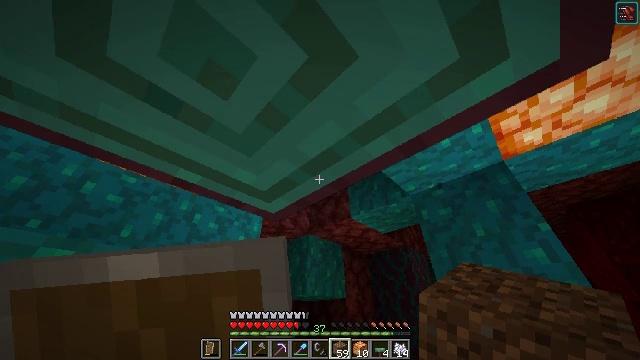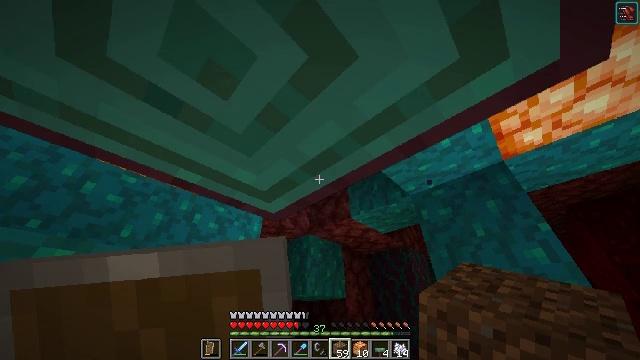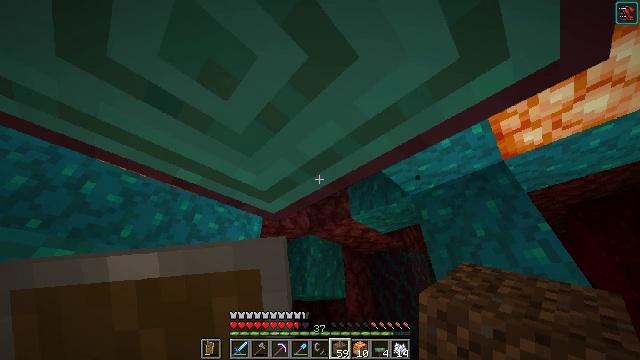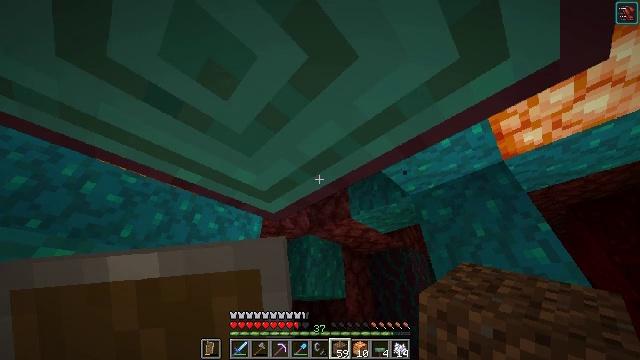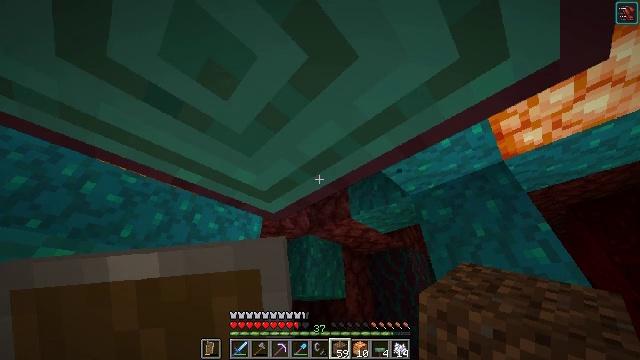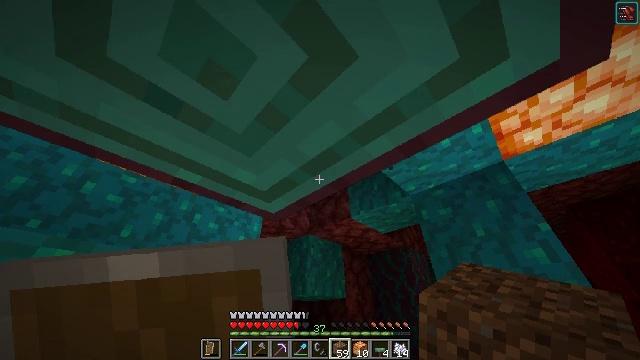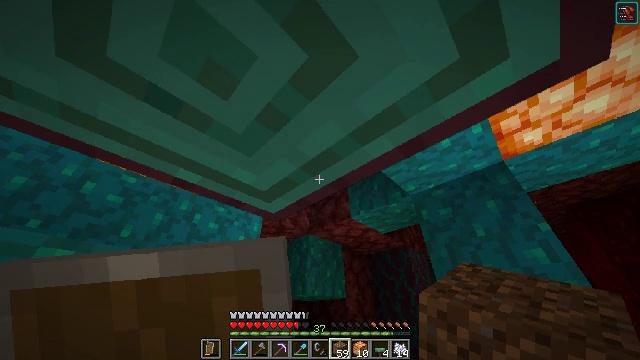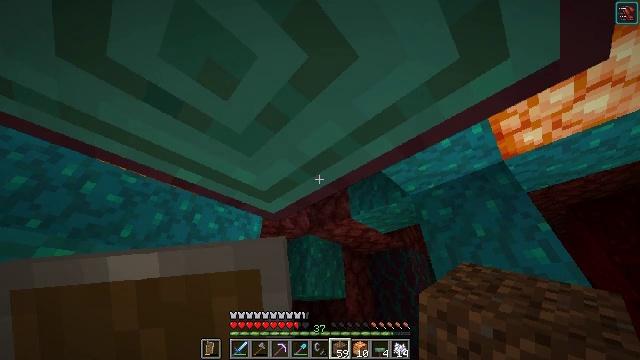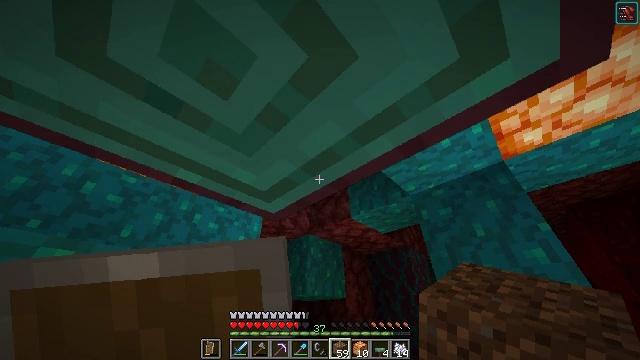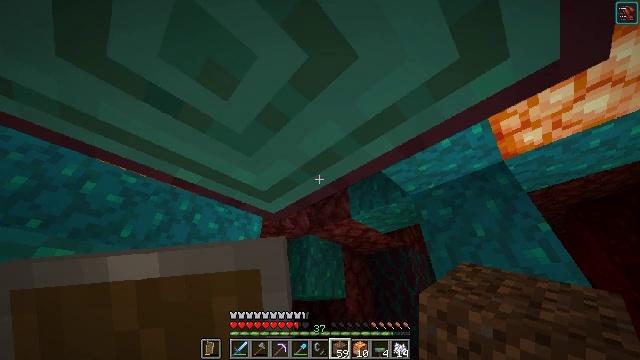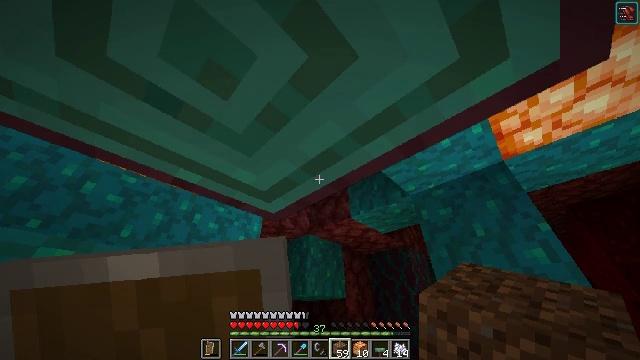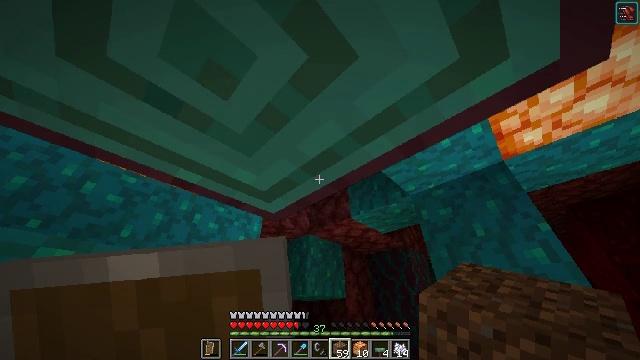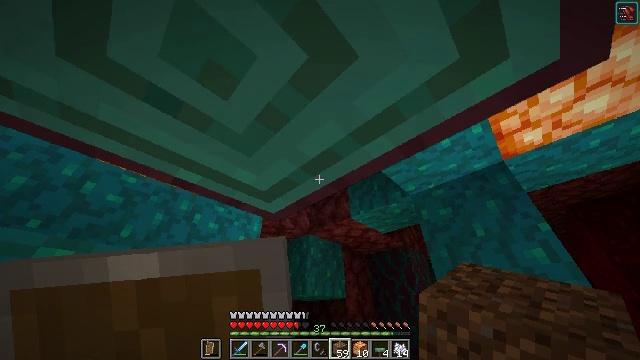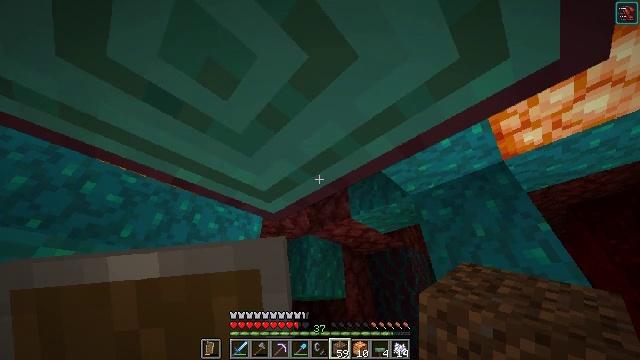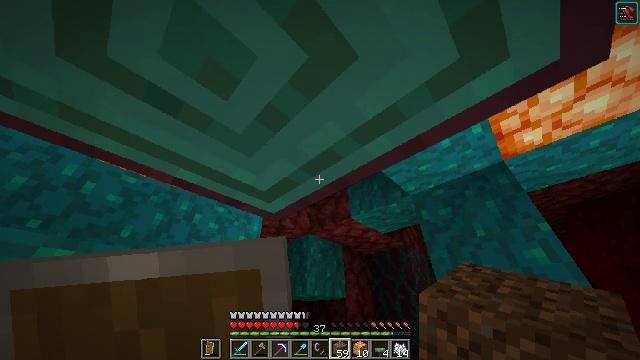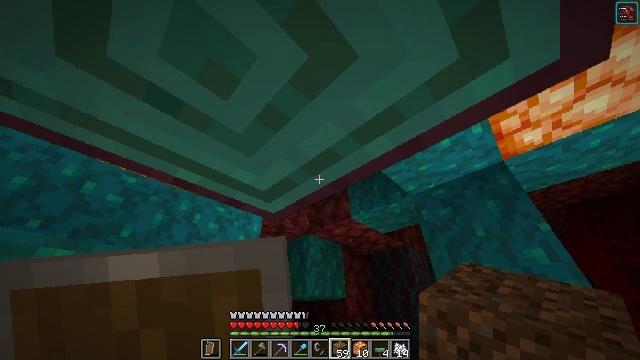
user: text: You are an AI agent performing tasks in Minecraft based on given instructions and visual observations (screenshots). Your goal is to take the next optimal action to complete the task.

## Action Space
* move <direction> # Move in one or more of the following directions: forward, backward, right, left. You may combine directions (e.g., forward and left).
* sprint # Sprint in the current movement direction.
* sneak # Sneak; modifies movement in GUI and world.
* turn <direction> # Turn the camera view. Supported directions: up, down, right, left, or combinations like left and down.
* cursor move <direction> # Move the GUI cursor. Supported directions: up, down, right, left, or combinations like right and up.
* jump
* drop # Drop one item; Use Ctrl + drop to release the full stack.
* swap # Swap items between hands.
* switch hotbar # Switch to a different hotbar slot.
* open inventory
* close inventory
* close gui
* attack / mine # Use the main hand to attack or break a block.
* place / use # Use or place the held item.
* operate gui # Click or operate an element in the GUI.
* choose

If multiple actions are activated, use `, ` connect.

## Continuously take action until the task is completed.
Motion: motion action
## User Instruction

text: Mine the warped stem in the Nether.
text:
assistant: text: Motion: no_op
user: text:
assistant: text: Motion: no_op
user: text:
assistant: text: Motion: no_op
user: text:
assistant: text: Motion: no_op
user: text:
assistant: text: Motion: no_op
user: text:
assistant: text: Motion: no_op
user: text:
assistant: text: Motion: no_op
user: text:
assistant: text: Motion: no_op
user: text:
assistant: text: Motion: no_op
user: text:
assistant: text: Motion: no_op
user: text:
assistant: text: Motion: no_op
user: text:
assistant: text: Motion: no_op
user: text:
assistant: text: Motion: no_op
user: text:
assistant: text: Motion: no_op
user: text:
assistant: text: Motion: no_op
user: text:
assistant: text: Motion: no_op
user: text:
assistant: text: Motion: no_op
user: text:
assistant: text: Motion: no_op
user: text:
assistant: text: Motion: no_op
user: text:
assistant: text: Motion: no_op
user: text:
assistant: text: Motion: no_op
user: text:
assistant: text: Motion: no_op
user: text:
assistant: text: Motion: no_op
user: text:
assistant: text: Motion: no_op
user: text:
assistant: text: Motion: no_op
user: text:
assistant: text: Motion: no_op
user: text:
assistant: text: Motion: no_op
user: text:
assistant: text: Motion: no_op
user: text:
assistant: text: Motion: no_op
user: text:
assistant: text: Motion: no_op